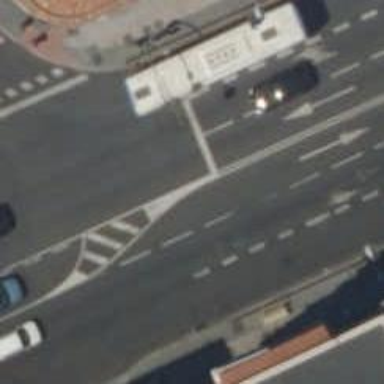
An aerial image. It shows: Road with traffic signals.